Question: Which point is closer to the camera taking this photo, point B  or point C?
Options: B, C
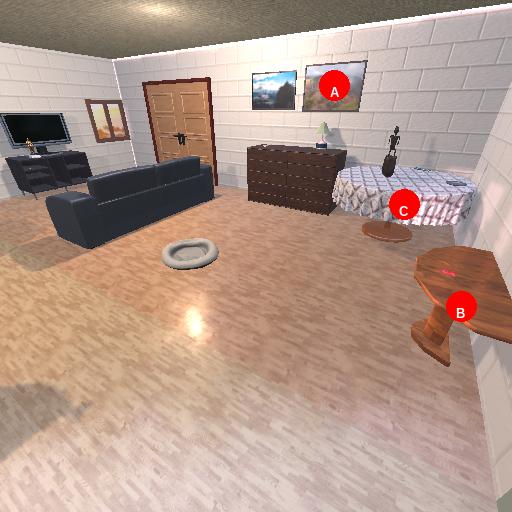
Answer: B